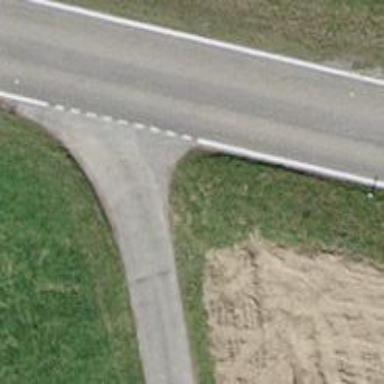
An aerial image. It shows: Paved track with grade1 tracktype.